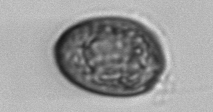
Label: Prorocentrum